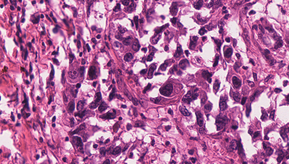
Tumor epithelial tissue: yes
Tumor-associated stroma tissue: yes
Normal tissue: no